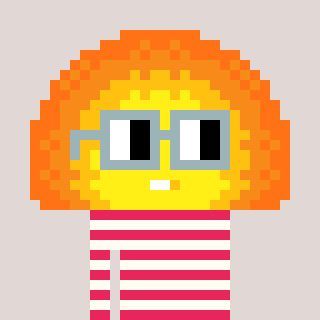
a pixel art character with square dark gray glasses, a sunset-shaped head and a grayscale-colored body on a warm background